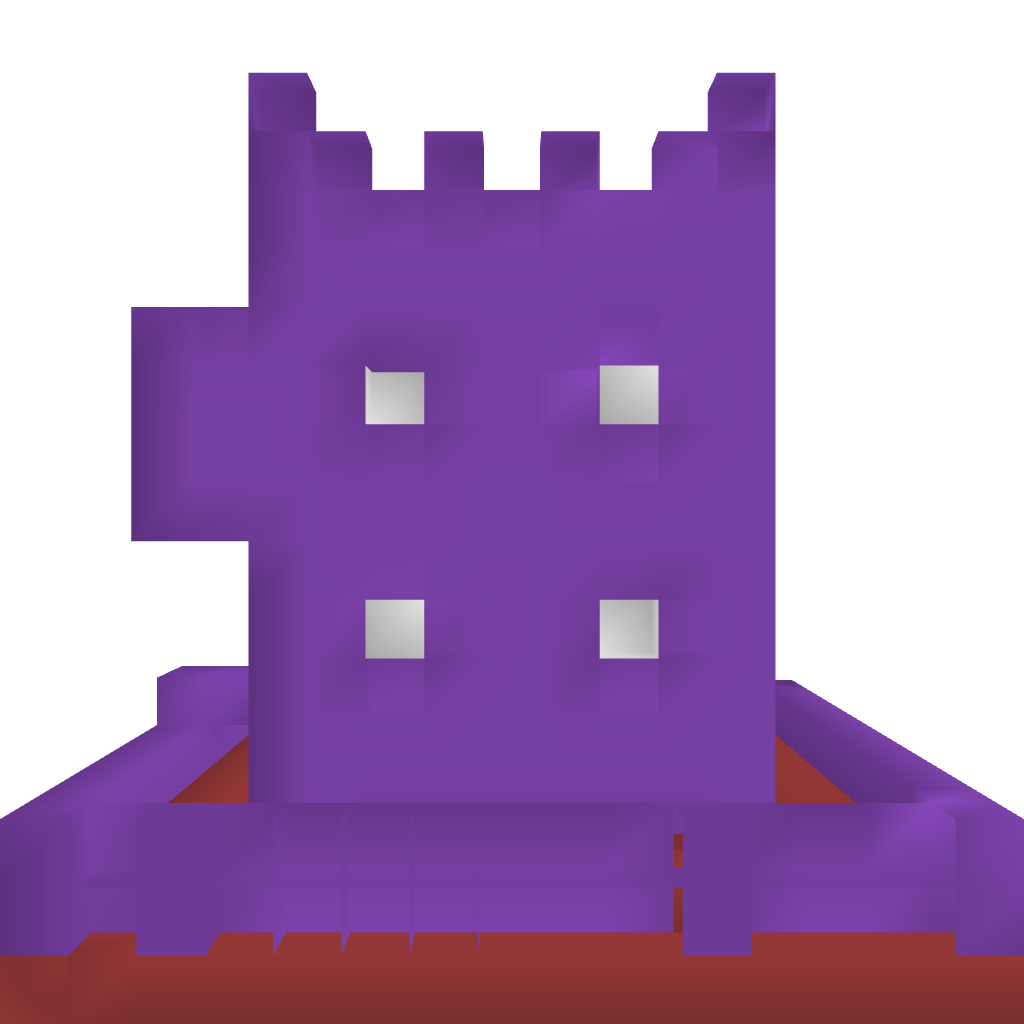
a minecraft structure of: PvPTower: Obsidian good quality